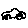
Label: car